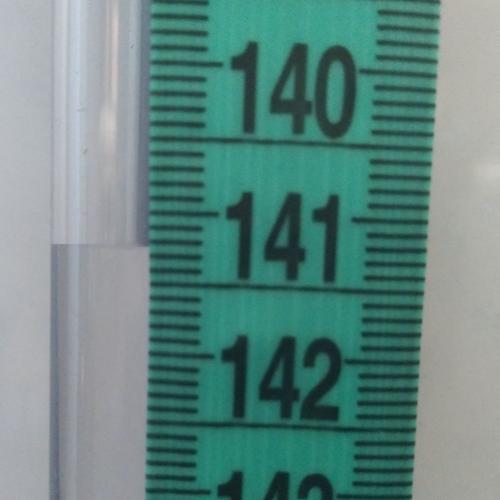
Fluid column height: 141.2 cm